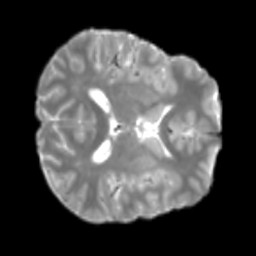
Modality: T2w
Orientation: axial
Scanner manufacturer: siemens
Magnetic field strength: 3 T
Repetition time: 4 s
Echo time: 0.0594 s